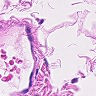
Metastatic tissue present: no